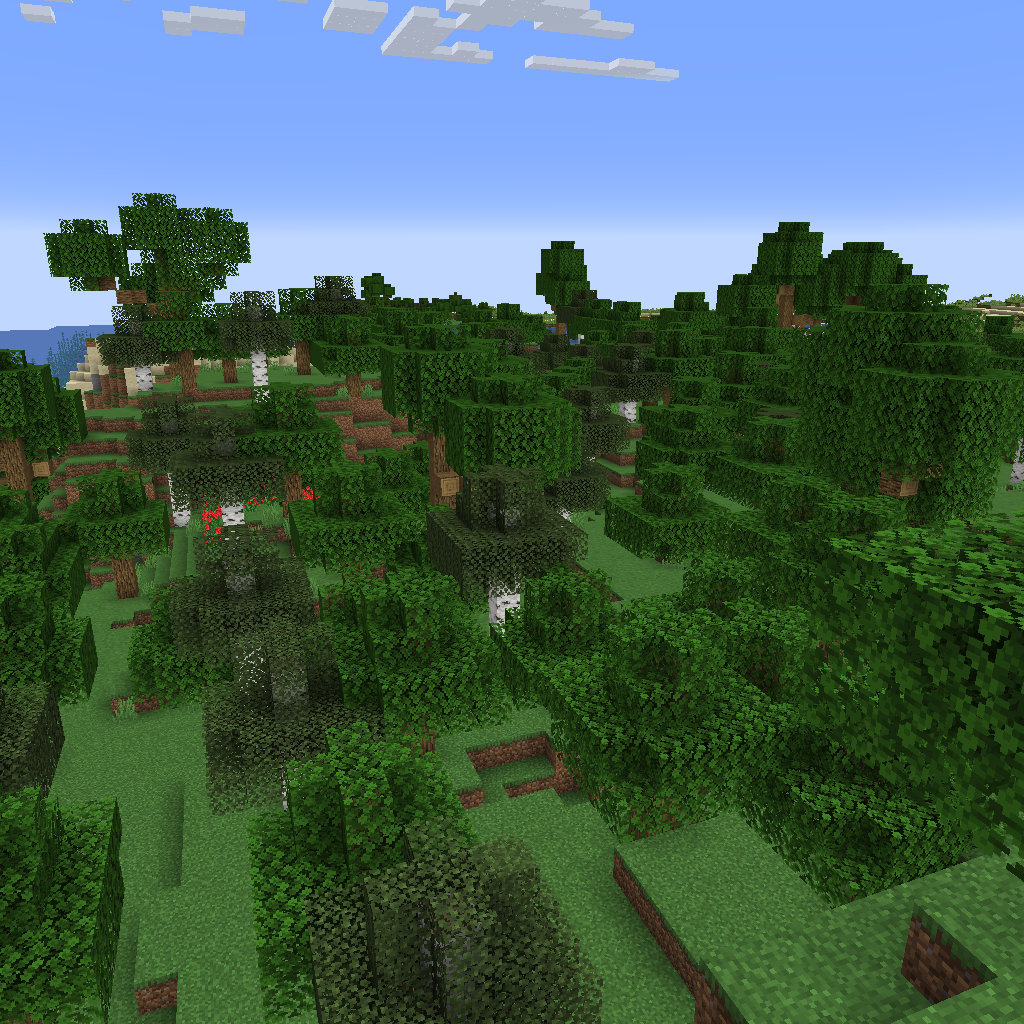
birch and oak trees in forest